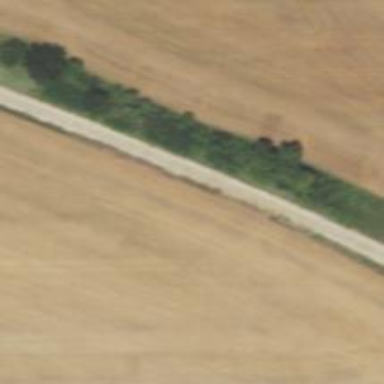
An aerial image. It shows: Railway track.